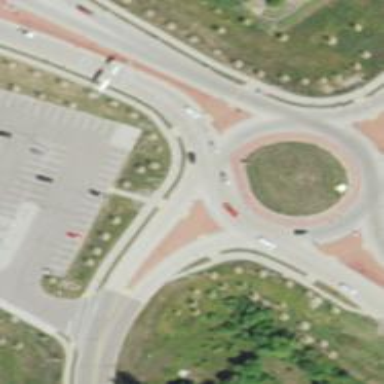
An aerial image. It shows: Secondary road around roundabout.